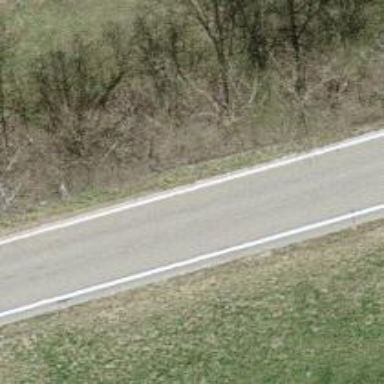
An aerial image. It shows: Tertiary road with asphalt surface.